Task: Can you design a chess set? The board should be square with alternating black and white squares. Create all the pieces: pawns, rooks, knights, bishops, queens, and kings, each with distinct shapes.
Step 4711:
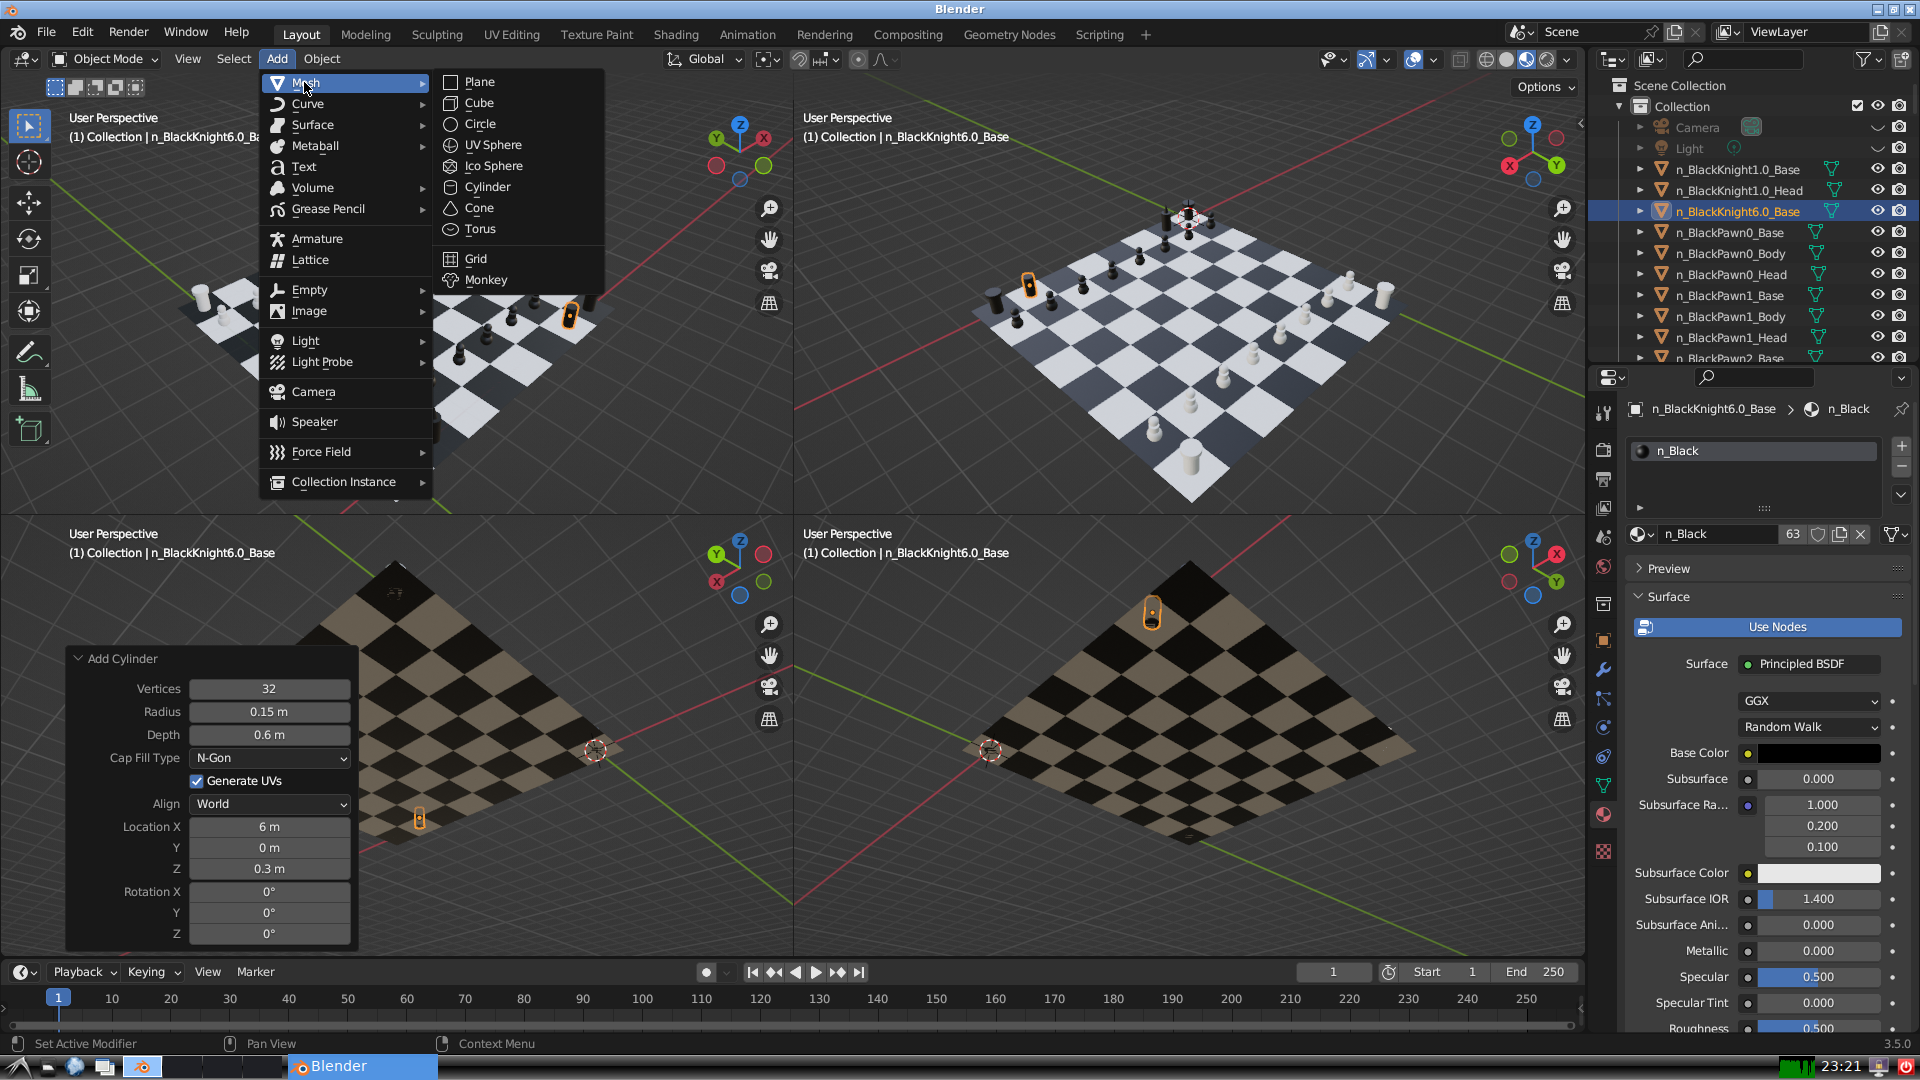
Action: {"mouse_move": [499, 210]}